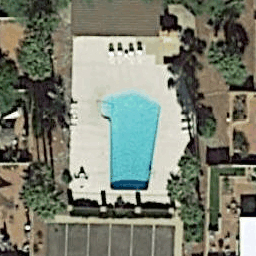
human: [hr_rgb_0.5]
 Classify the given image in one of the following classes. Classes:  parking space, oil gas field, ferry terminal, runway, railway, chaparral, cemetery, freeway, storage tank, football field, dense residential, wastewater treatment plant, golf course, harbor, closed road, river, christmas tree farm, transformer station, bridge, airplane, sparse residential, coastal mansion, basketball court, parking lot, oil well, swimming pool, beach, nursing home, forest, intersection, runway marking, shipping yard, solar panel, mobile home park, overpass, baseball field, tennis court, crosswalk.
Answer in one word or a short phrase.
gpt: swimming pool